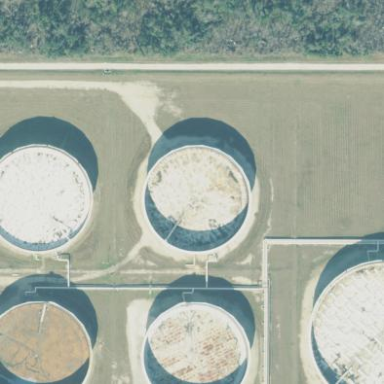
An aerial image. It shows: Storage tank which is man-made and housed in building.